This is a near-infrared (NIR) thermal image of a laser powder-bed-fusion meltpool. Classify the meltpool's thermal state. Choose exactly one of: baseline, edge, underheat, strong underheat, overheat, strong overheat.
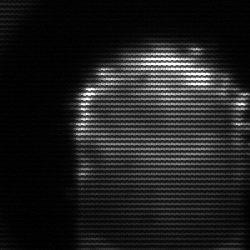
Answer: baseline